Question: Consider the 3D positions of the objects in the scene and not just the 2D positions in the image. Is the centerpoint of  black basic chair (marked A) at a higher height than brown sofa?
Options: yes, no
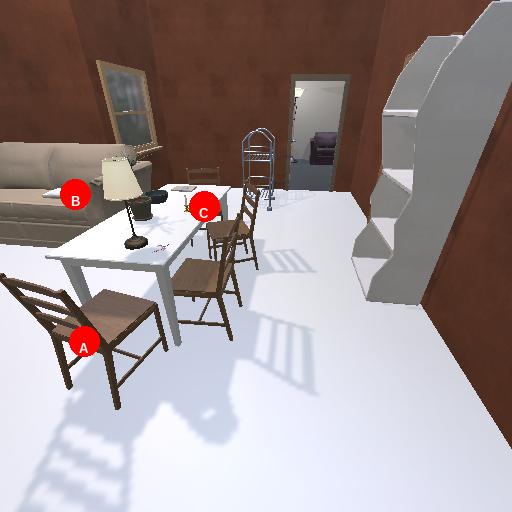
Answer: yes